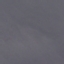
Land use / land cover: SeaLake